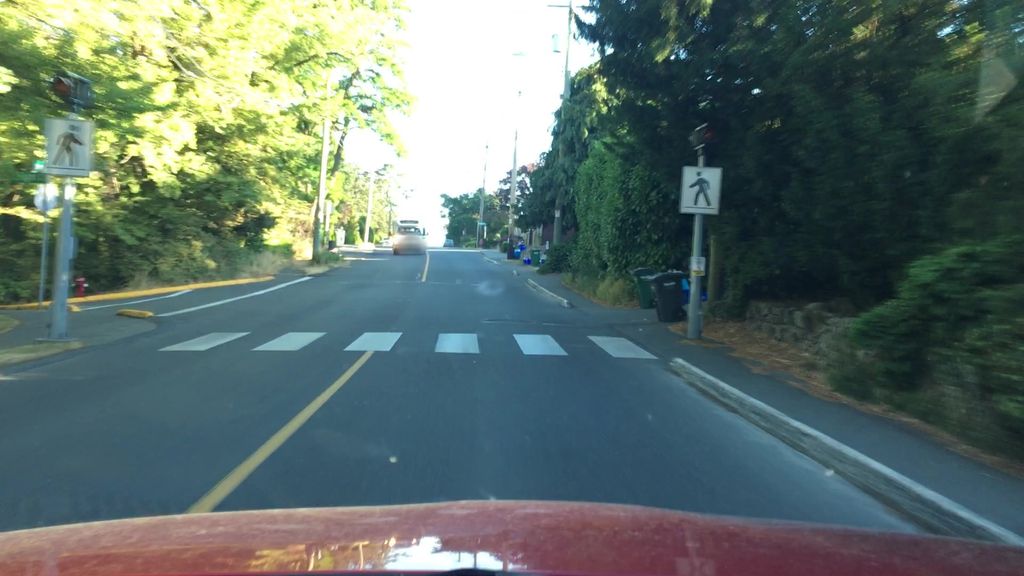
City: victoria